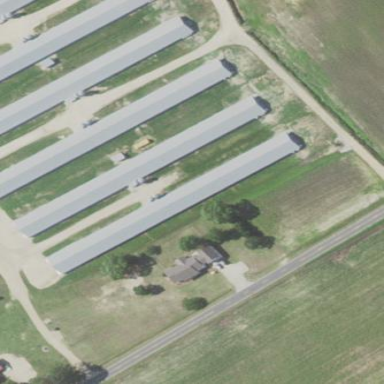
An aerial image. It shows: Farm auxiliary building.